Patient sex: F
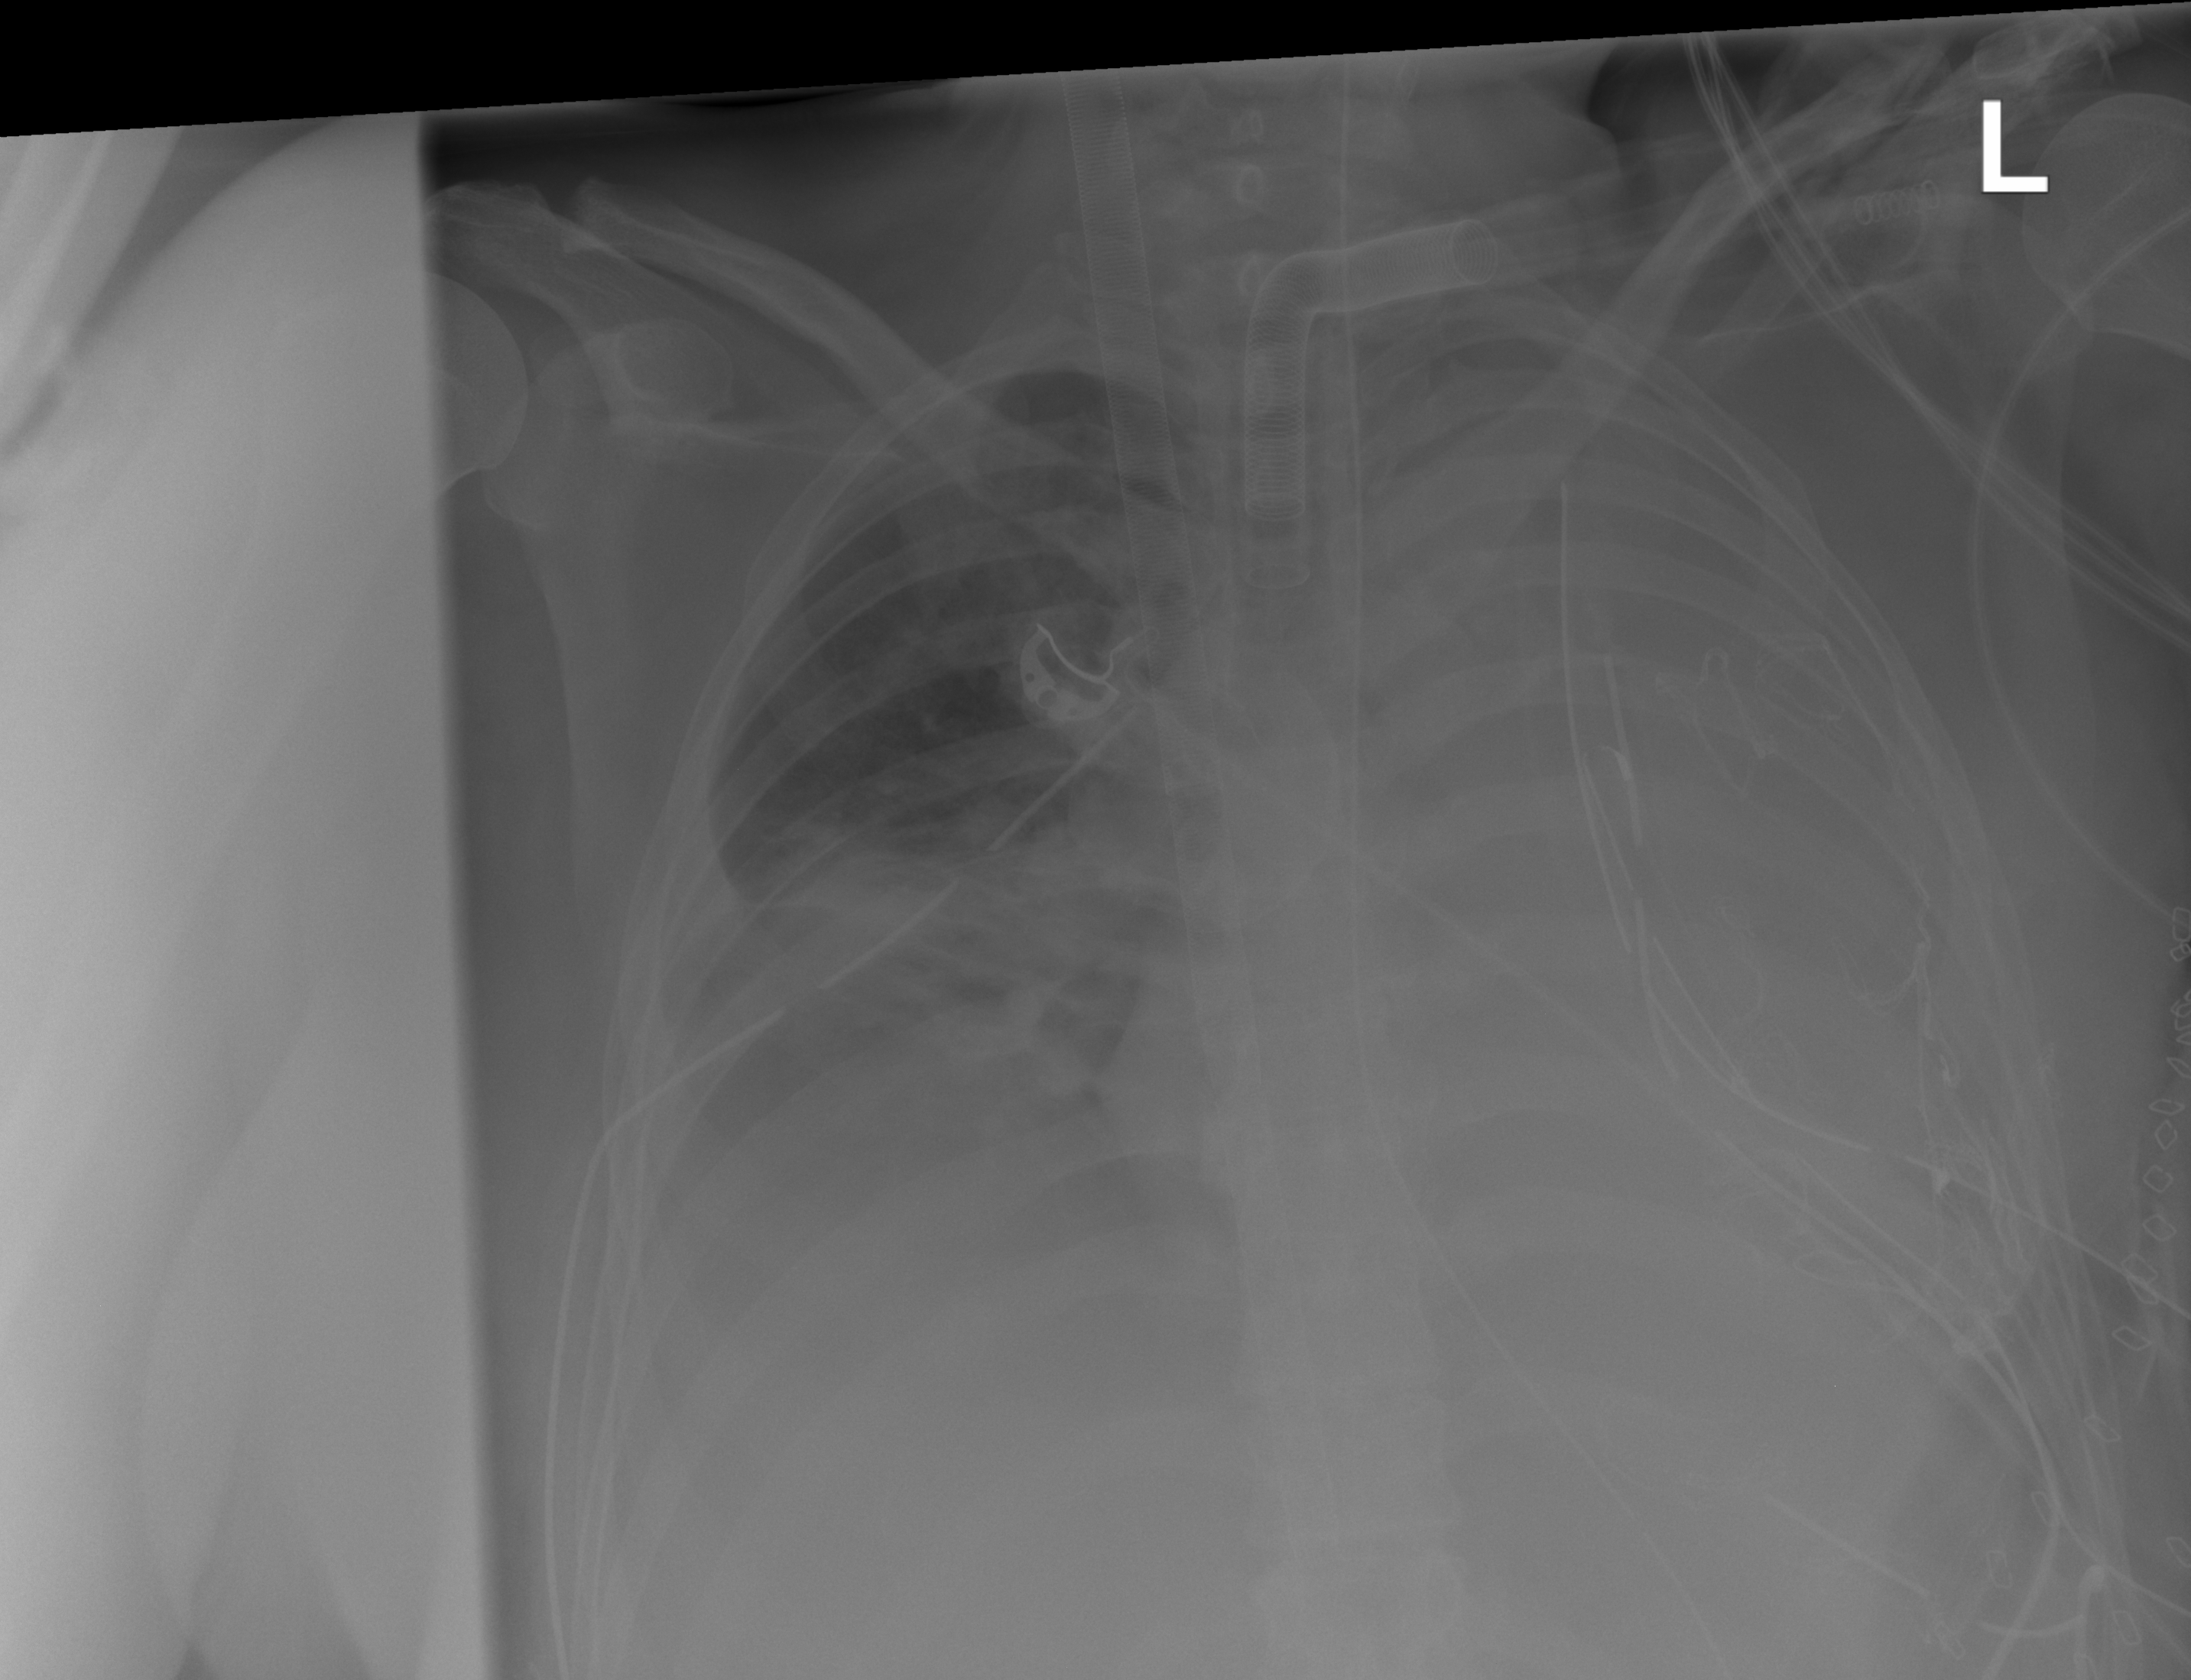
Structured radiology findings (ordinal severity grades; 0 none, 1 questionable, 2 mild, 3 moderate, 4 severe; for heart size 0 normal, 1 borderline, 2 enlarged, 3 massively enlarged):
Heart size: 0
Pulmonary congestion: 2
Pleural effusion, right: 3
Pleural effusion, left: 3
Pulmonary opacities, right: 3
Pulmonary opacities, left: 3
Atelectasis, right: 2
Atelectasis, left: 3